Question: I am looking to add an invite friend screen to my application. Ideally I would like to to support invitations via email, SMS or Facebook (similar to path).
The invite will only be a message informing the user that the application exists and a link to the App Store to download it.
Is there an open source library which does such thing? Alterntively can anyone reccomend any tutorials which could help?

P
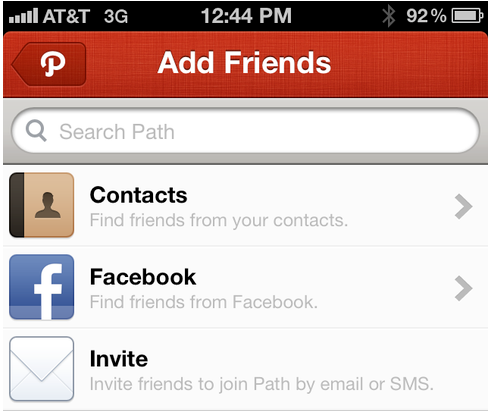
Answer: I found some information in this book. "The Business of iPhone and iPad App Development: Making and Marketing Apps".
Chapter 5, Social inception: Promoting your apps with apps.
In this chapter, it mentions about Email, and Facebook.
As to SMS, it's easy to implement, here is some sample code.
'''
MFMessageComposeViewController *smsController = [[MFMessageComposeViewController alloc] init];
smsController.messageComposeDelegate = self;
smsController.body = @"check out apps, link";
[self presentModalViewController:smsController animated:YES];
[smsController release];
'''
sampel code for email:
'''
MFMailComposeViewController *mcvc = [[MFMailComposeViewController alloc] init];
mcvc.mailComposeDelegate = self;
[mcvc setSubject:@"Check out this app"];
UIImage *image = [UIImage imageNamed:@"Icon"];
//include your app icon here
[mcvc addAttachmentData:UIImageJPEGRepresentation(image, 1) mimeType:@"image/jpg" fileName:@"icon.jpg"];
// your message and link
NSString *defaultBody =@"check out this cool apps, link...."
[mcvc setMessageBody:defaultBody isHTML:YES];
[self presentViewController:mcvc animated:YES completion:nil];
'''
For facebook, it's a little bit complicated. You have to use facebook SDK and reference their document. <URL>
'''
NSMutableDictionary *dict = [NSMutableDictionary dictionary];
[dict setObject:@"This is a great apps, link..." forKey:@"message"];
[facebook requestWithGraphPath:@"me" andParams:dict andHttpMethod:@"POST" andDelegate:self];
'''